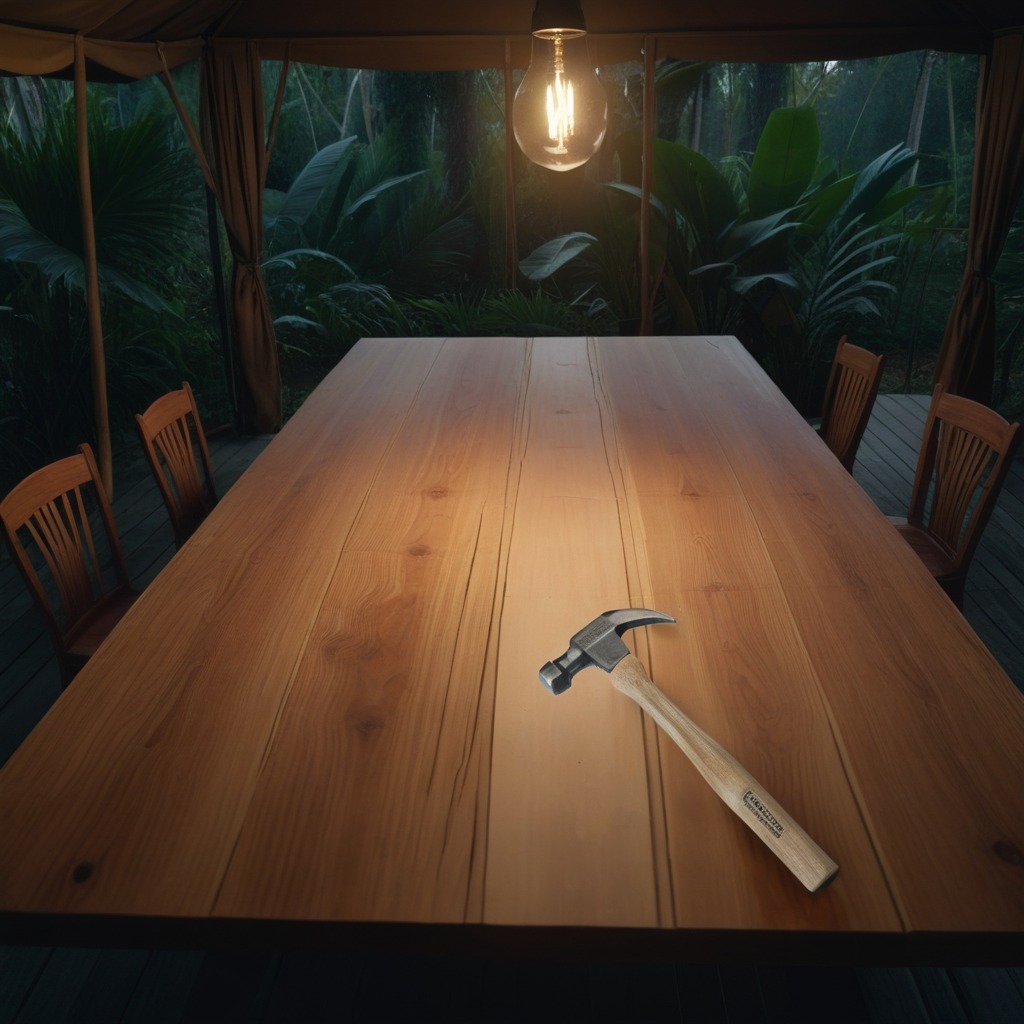
A hammer is lying on a wooden table inside a jungle field workshop tent at night dim ambient light soft shadows worn but